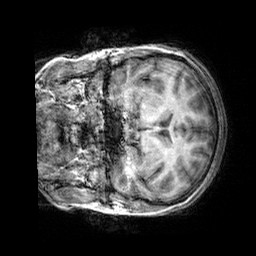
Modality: T1w
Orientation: coronal
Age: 20
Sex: female
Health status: healthy
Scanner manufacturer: siemens
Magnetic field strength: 3 T
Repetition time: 2.3 s
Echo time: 0.00303 s